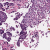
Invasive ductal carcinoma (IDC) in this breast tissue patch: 1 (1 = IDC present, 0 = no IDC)